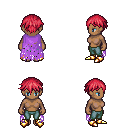
a pixel art fantasy rpg character, female body template, human, dark skin, maroon tattered cape, teal pants, ruby red short bangs hairstyle, gold boots, four views (front, back, left, right), 2x2 character sprite sheet, small pixel art, hard edges, no anti-aliasing